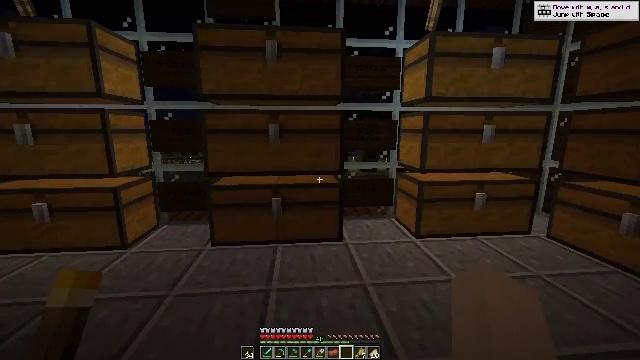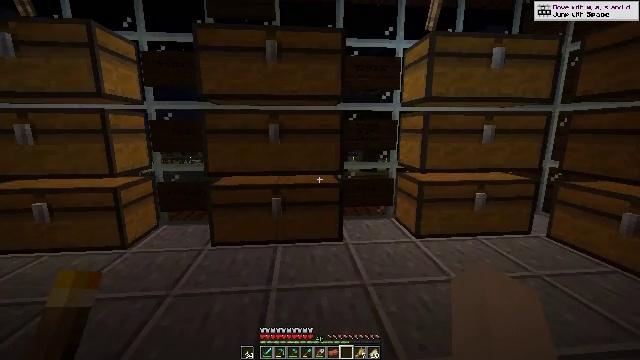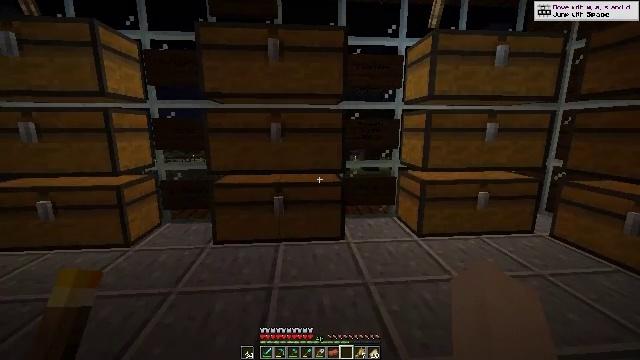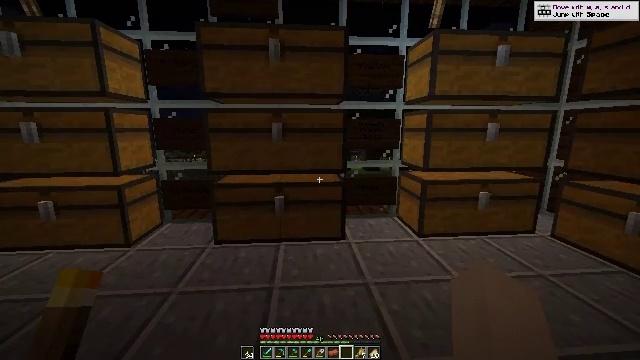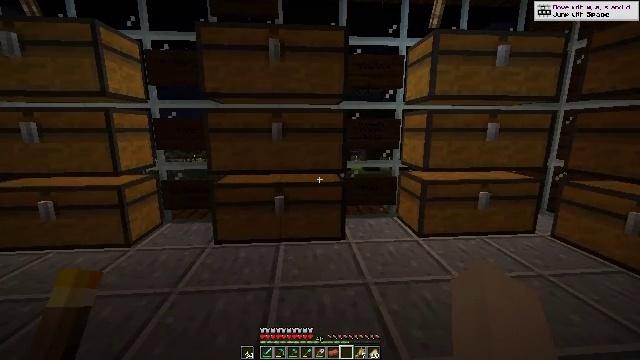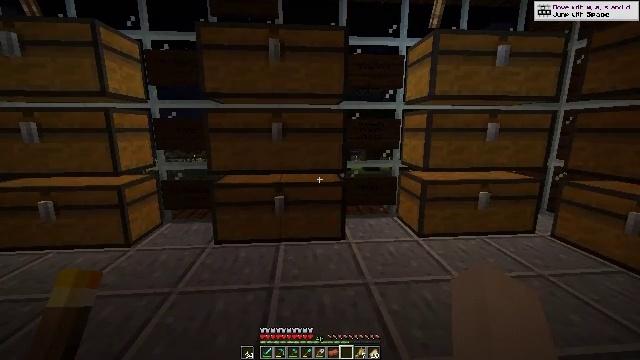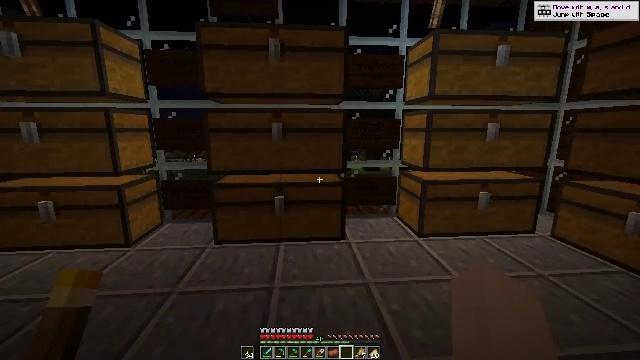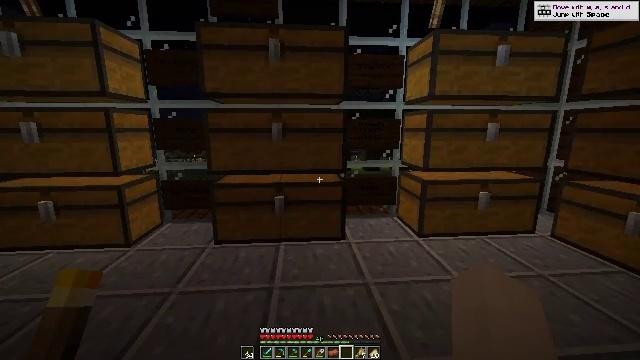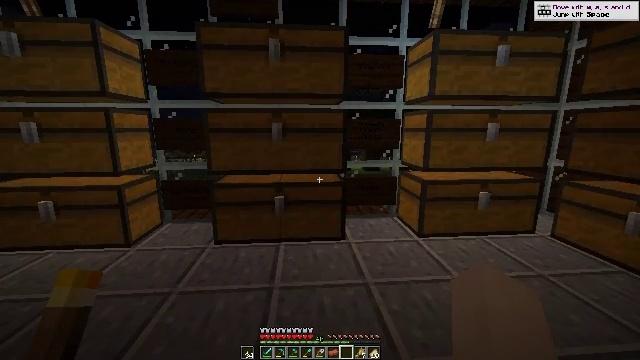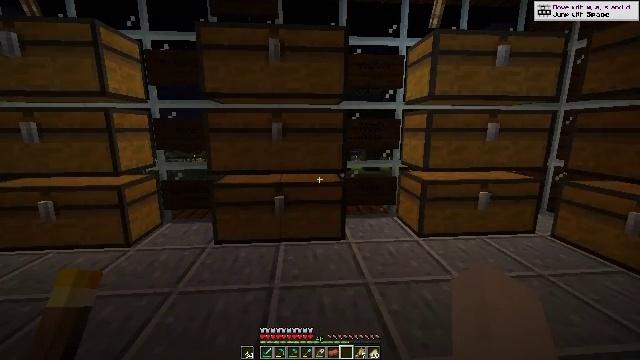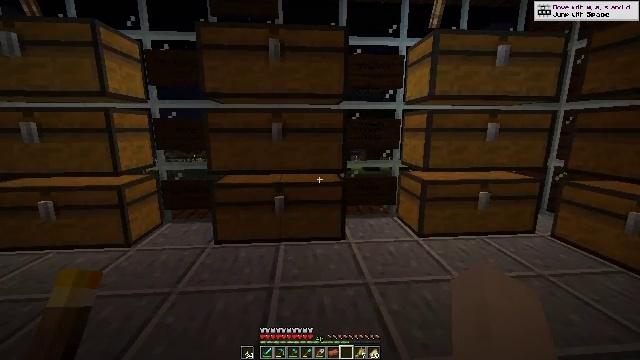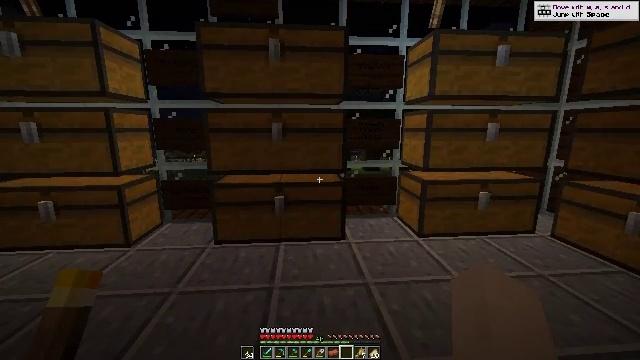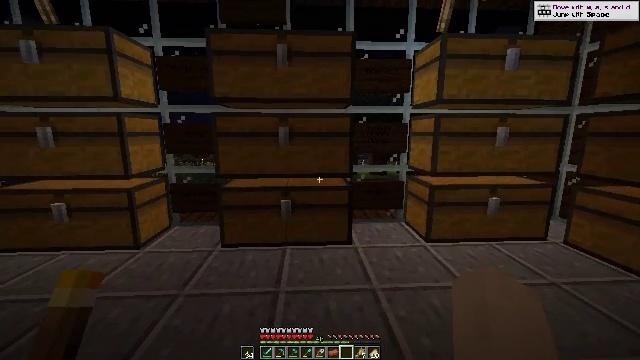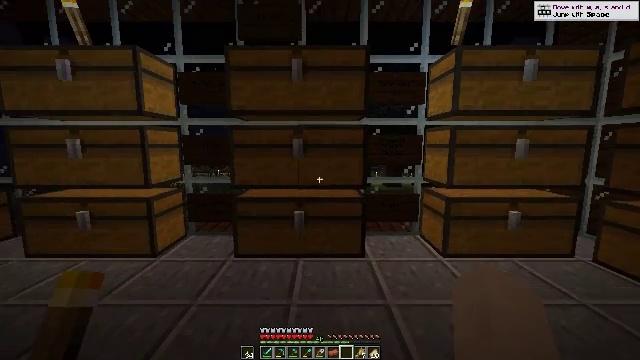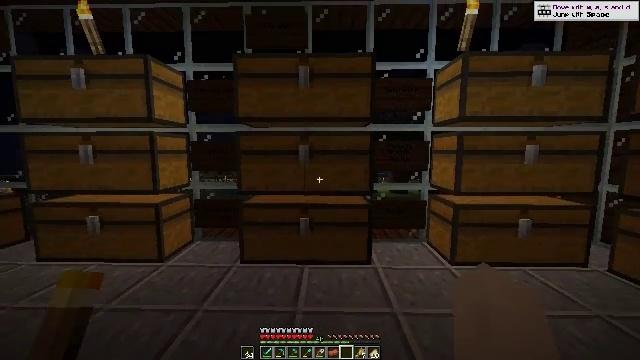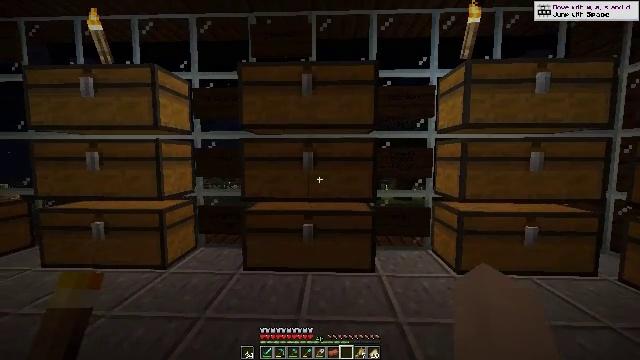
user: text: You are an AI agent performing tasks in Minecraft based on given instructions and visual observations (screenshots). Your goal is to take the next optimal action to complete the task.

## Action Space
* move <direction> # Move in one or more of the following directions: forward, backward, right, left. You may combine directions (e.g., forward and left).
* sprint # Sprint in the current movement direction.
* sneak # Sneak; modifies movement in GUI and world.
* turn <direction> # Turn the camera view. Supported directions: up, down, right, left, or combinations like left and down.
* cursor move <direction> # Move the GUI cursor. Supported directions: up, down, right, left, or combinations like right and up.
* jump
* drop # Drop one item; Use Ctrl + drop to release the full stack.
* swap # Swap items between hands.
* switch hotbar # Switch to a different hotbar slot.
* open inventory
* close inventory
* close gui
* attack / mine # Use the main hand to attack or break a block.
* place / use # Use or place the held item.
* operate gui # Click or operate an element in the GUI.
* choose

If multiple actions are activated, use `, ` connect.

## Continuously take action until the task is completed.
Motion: motion action
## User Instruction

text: Create iron nugget from iron ingot.
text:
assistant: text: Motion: no_op
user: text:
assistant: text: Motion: no_op
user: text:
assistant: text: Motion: no_op
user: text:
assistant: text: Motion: no_op
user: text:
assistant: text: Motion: no_op
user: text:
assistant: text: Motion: no_op
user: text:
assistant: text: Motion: no_op
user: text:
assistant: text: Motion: no_op
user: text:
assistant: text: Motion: no_op
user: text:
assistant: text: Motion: no_op
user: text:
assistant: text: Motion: no_op
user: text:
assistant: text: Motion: turn left
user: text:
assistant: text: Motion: turn left and up
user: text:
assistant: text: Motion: turn left and up
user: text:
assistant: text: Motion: turn up
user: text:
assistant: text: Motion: turn up
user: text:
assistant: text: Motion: no_op
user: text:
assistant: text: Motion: no_op
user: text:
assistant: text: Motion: no_op
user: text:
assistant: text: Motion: no_op
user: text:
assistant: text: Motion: no_op
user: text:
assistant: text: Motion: no_op
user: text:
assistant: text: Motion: no_op
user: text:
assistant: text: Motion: no_op
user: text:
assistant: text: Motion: no_op
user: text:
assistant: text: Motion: no_op
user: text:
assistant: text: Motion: no_op
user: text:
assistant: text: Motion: no_op
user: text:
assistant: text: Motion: use / place
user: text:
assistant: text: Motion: use / place